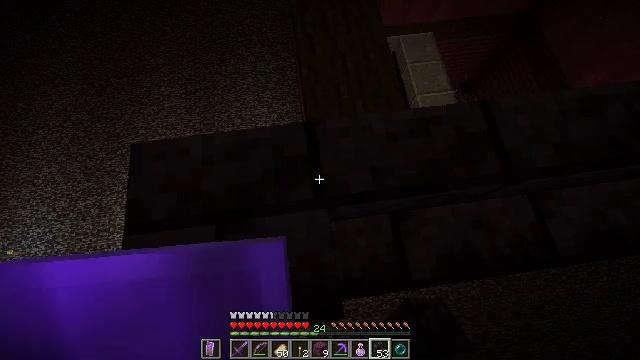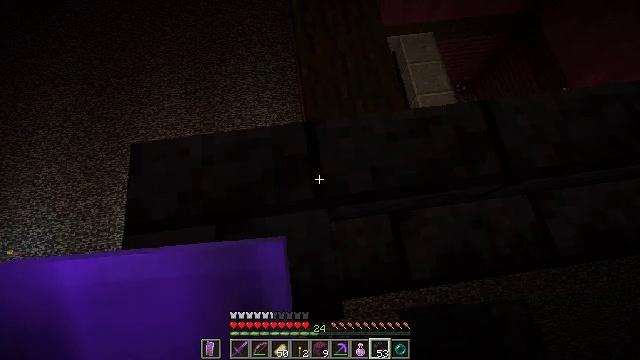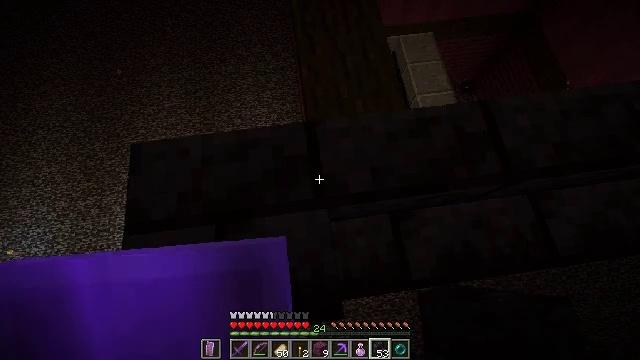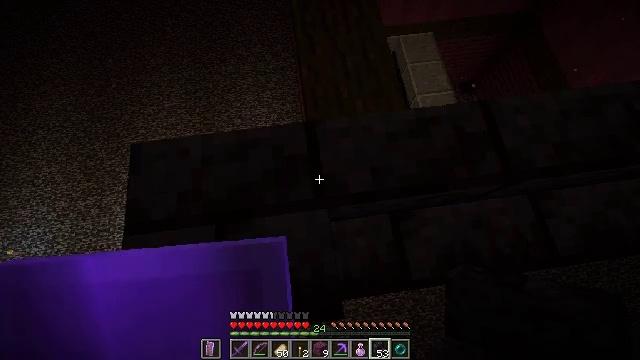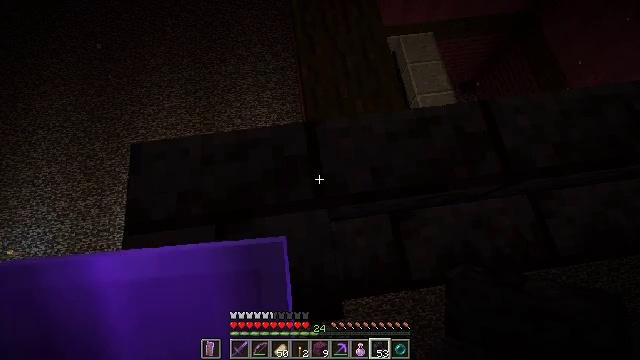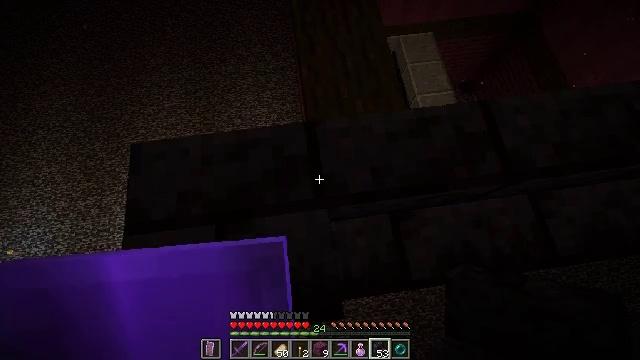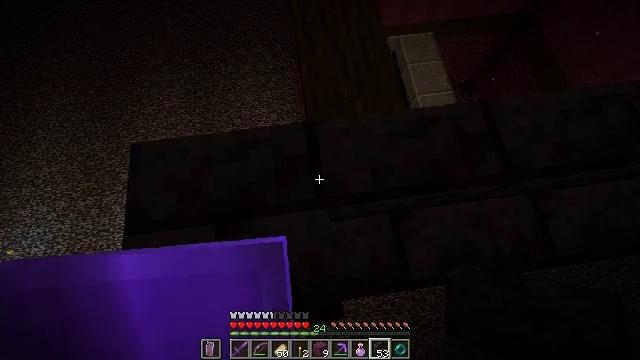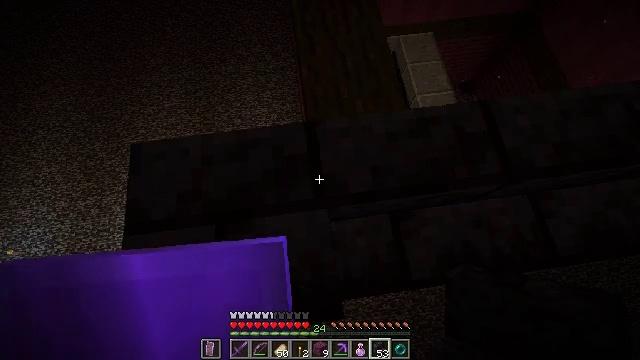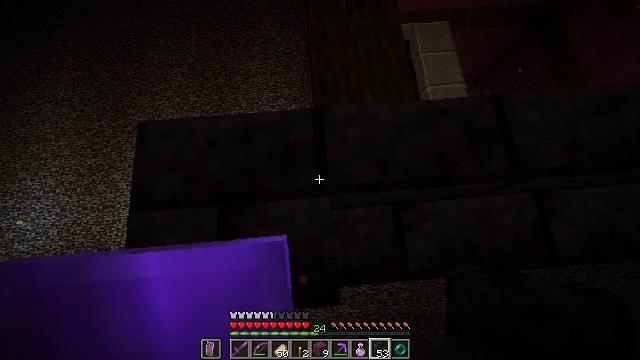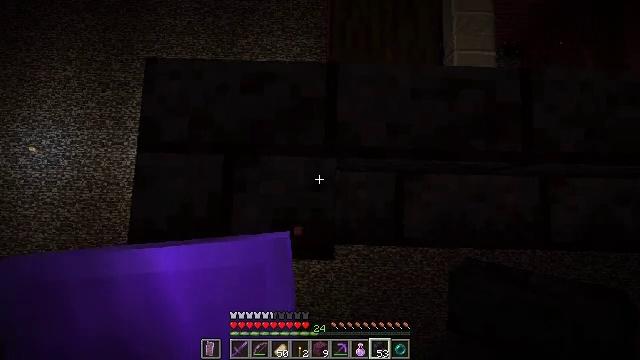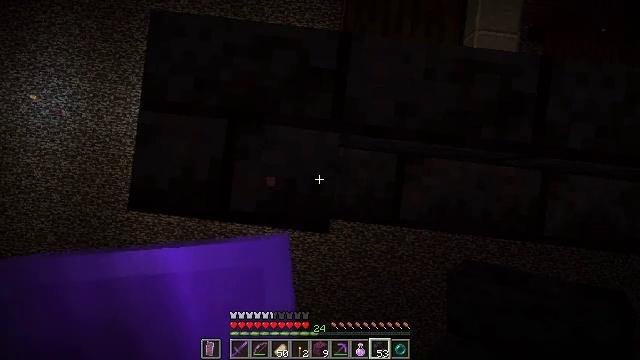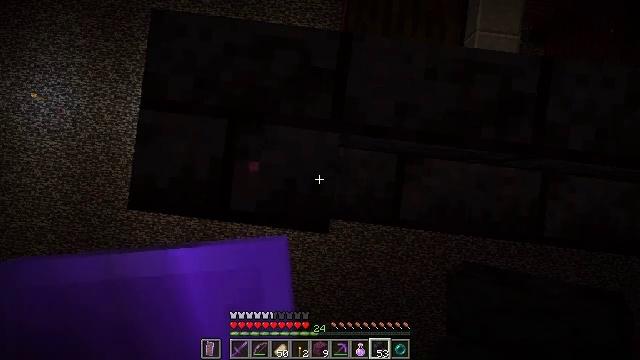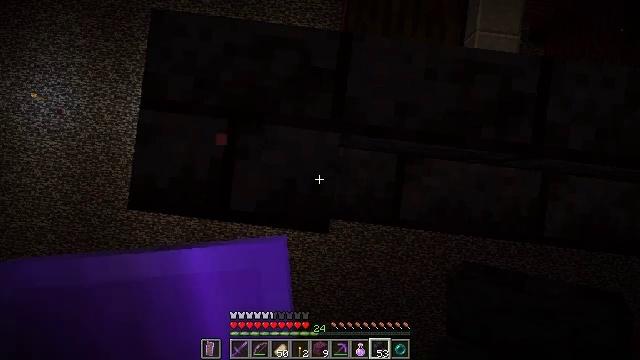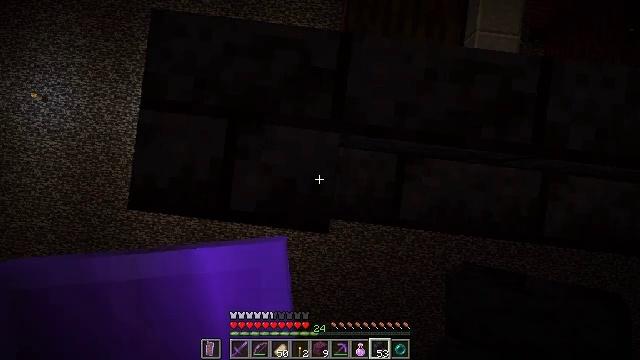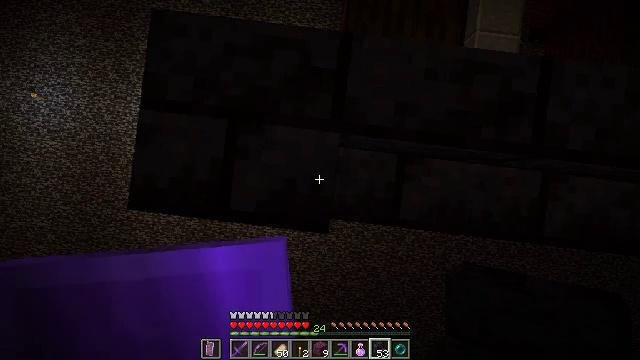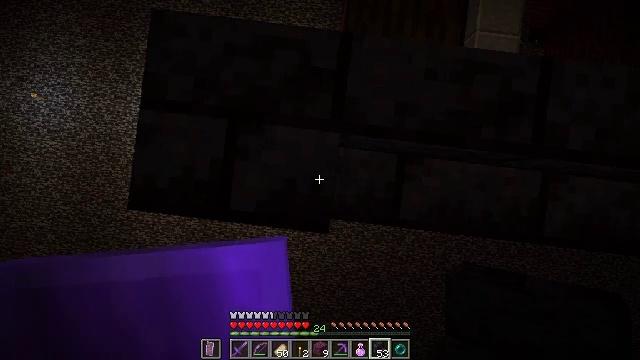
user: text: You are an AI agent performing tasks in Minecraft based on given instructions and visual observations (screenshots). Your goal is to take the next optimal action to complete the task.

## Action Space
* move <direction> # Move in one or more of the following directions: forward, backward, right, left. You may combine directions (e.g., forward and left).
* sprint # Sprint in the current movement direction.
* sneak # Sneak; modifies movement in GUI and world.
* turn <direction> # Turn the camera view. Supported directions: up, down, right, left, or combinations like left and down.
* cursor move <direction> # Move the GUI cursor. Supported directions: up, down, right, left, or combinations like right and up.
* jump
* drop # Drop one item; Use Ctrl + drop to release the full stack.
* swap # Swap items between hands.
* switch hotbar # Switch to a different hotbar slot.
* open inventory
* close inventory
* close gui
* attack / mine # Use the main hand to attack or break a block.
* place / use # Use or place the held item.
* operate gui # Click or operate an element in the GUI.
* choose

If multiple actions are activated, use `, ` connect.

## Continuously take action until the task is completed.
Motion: motion action
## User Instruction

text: Collect polished blackstone brick stairs.
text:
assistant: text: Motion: sneak
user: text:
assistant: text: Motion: sneak
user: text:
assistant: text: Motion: sneak
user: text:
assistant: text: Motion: sneak
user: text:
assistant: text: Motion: sneak
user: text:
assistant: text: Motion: sneak
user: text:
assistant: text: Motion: sneak
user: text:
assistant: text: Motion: sneak, turn left and down
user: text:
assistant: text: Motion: sneak, turn left and down
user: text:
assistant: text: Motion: sneak, turn left and down
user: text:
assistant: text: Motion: sneak, turn down
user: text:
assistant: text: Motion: sneak
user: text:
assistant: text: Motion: sneak
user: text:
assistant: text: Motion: sneak
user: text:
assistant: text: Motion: sneak
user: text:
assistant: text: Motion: sneak
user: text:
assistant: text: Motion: sneak
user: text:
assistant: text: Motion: sneak
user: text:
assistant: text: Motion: sneak
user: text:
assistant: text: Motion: sneak
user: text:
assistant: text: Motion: sneak
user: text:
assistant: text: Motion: sneak
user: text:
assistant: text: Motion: sneak
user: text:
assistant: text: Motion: sneak
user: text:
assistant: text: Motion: sneak
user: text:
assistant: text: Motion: move left, sneak
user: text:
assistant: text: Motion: move left, sneak
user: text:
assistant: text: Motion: move left, sneak
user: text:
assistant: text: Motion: move left, sneak
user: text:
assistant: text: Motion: move left, sneak, turn right and up